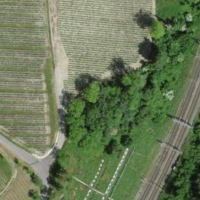
EUNIS habitat code: 40
Species observed at this site:
Tachybaptus ruficollis
Phylloscopus collybita
Cyanistes caeruleus
Gallinula chloropus
Mareca strepera
Parus major
Upupa epops
Dendrocopos major
Emberiza cirlus
Pica pica
Columba palumbus